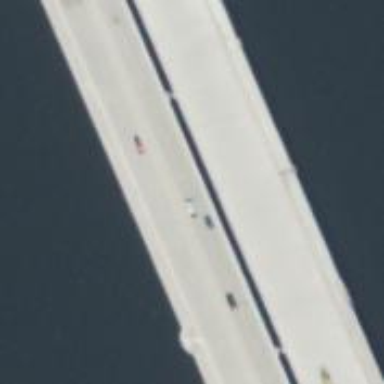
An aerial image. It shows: Trunk highway bridge with separate sidewalk. The bridge is part of expressway.